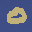
Label: 0